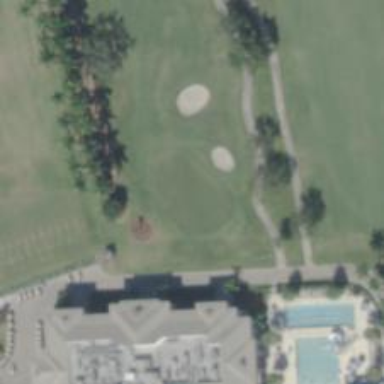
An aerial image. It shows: View of golf hole.